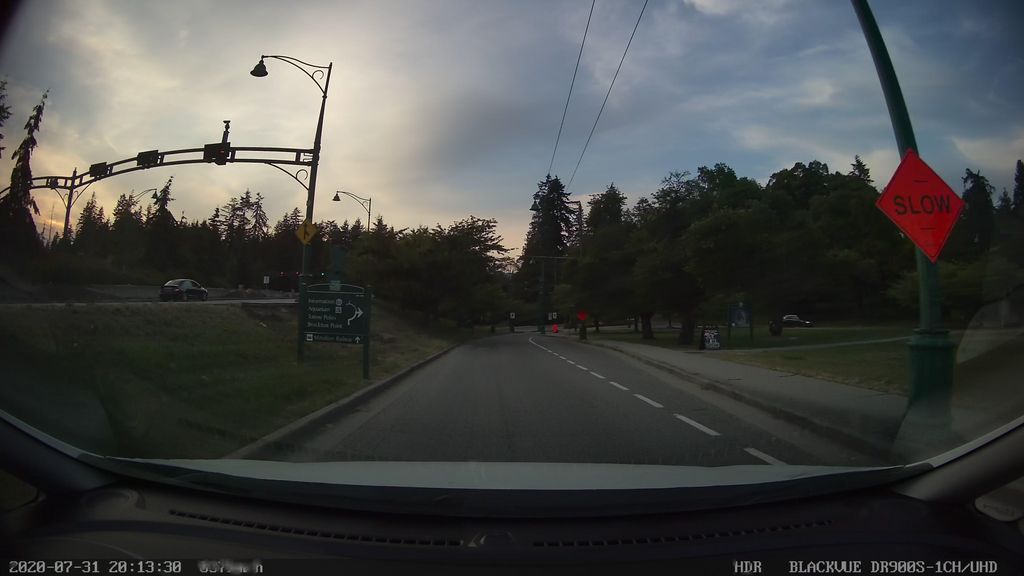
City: vancouver